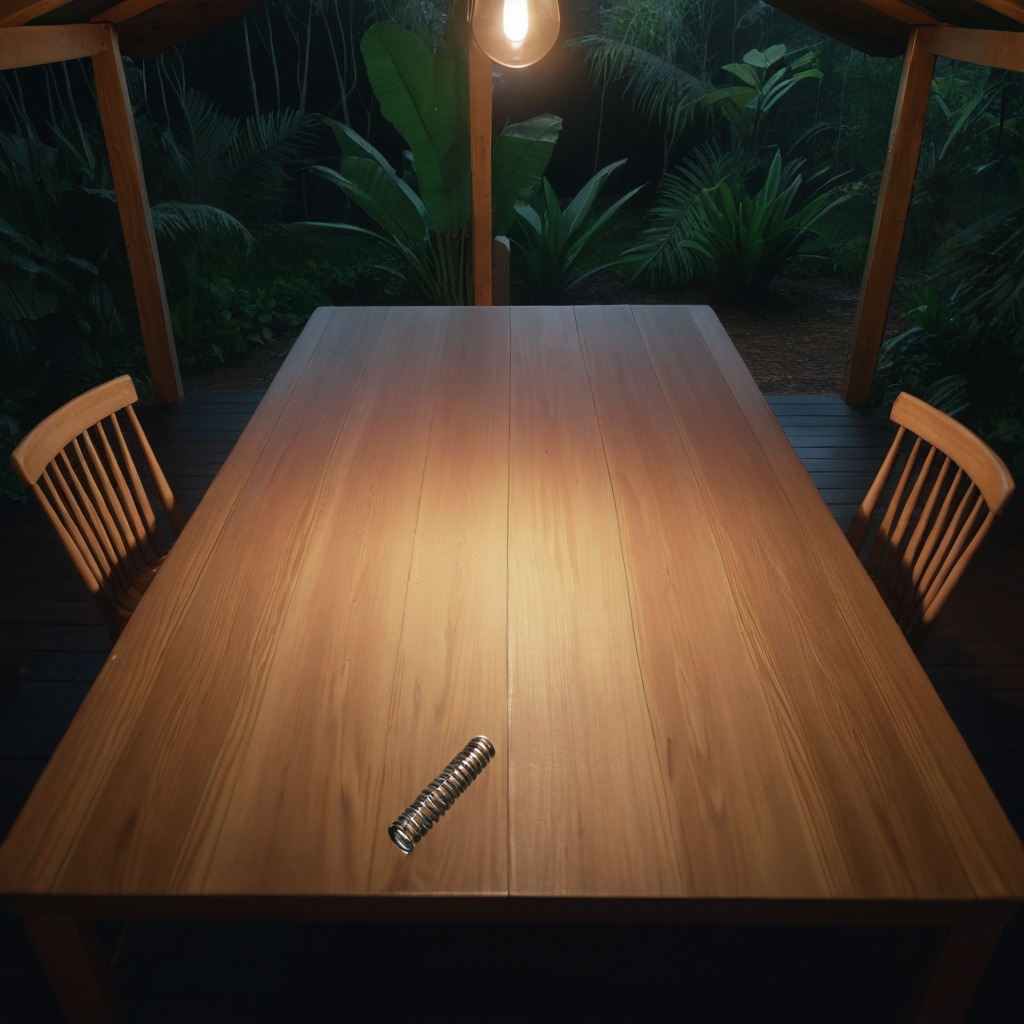
A coiled metal spring is lying on a wooden table inside a jungle field workshop tent at night dim ambient light soft shadows worn but